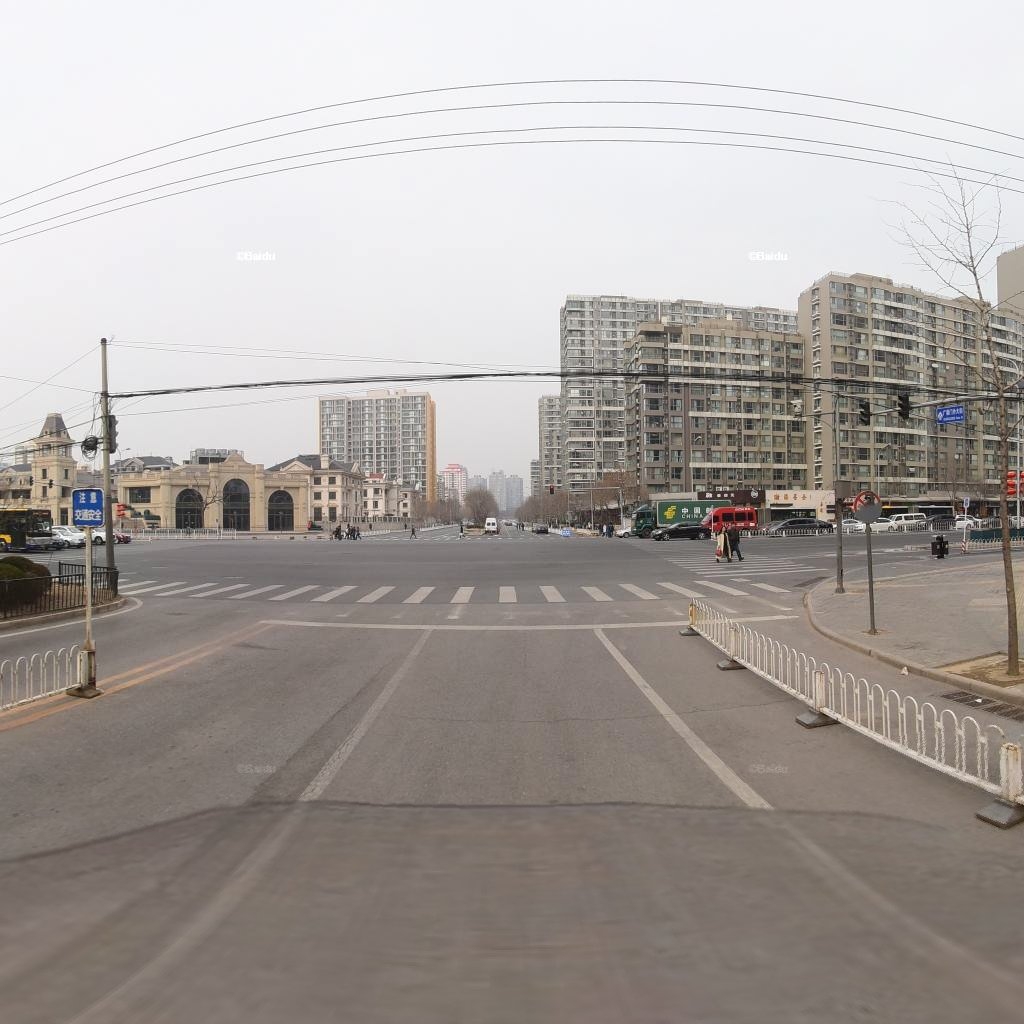
Region: Dongcheng
Road damage annotations: longitudinal crack, transverse crack